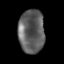
Tissue: skin
Cell type: Epithelial cells
Senescence score: 0.2556
Nuclear area (px): 1097
Mean DAPI intensity: 95.526